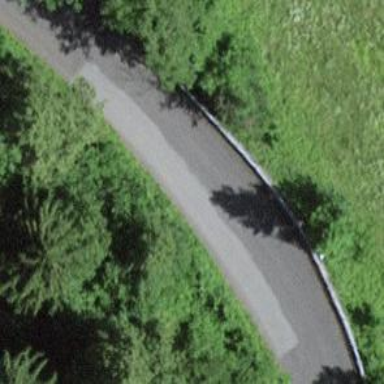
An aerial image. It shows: Unclassified road with asphalt surface.